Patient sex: F
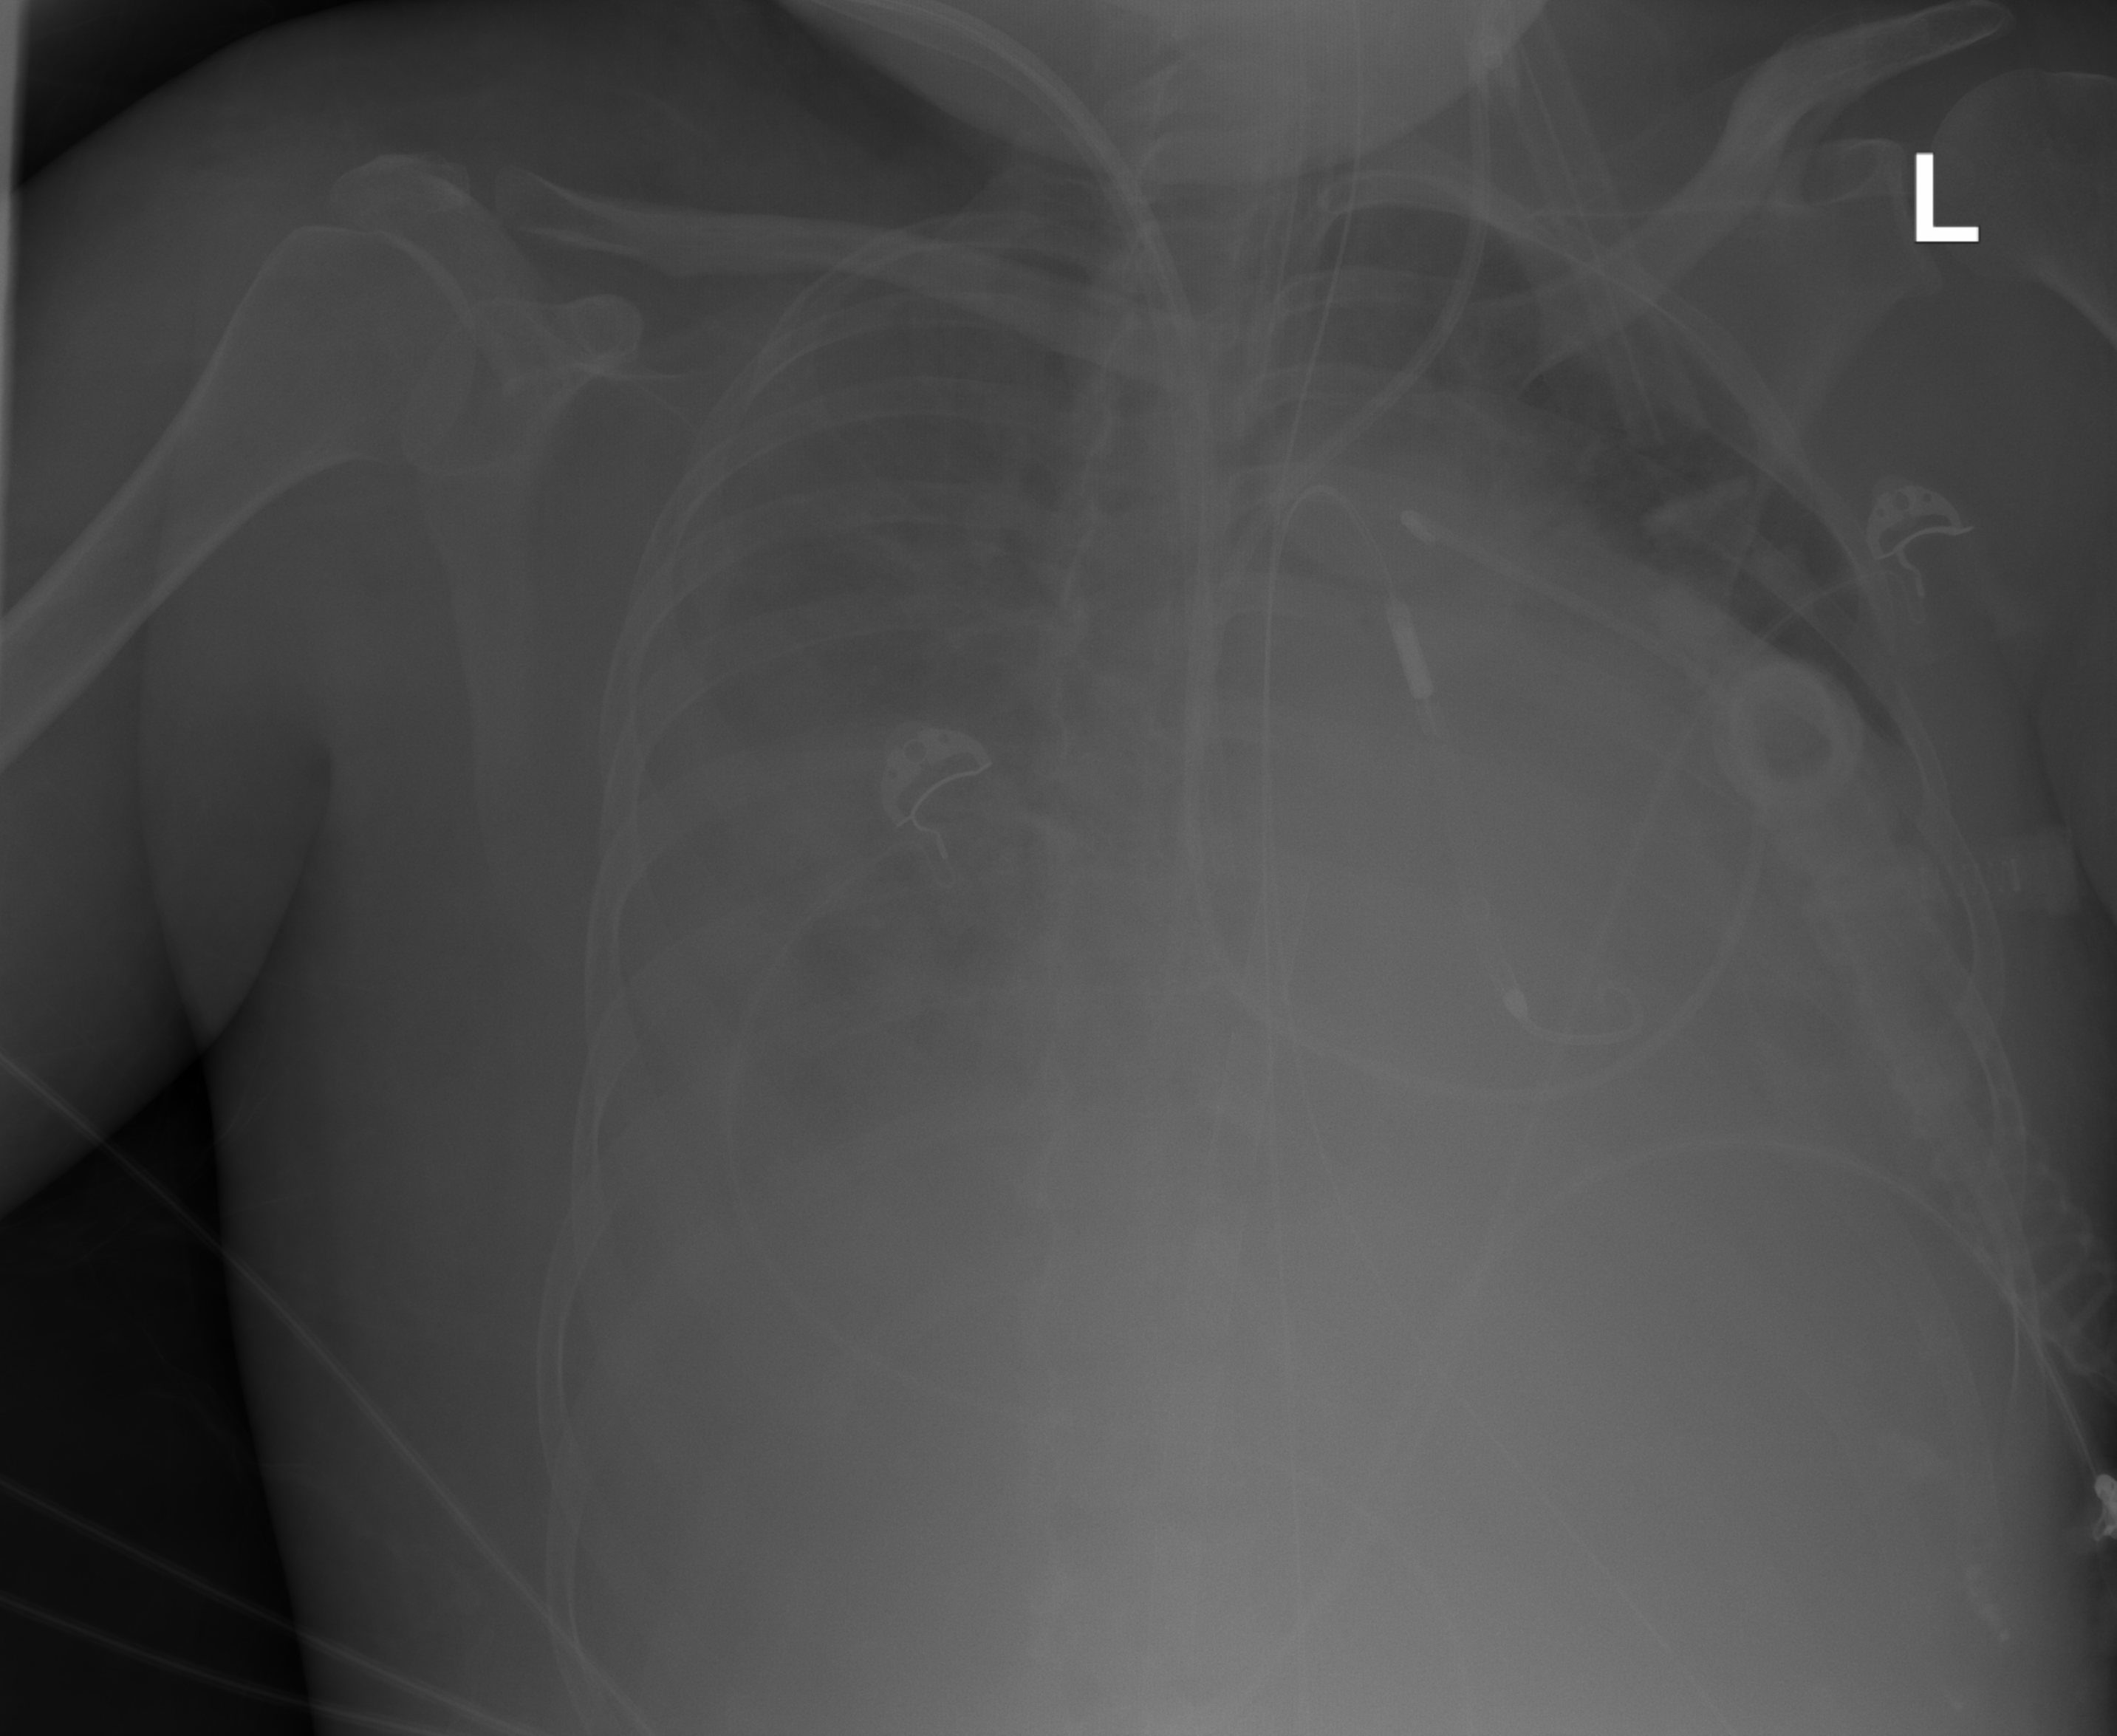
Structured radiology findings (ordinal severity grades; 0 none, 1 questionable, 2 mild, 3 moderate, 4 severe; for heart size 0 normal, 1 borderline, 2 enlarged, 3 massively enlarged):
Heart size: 3
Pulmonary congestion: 3
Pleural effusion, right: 3
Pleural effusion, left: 2
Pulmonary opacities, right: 3
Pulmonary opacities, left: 2
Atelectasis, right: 3
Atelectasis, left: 2